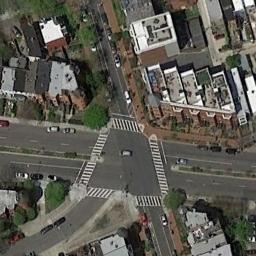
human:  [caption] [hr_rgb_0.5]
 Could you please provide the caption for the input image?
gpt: There are many buildings of different shapes and sizes beside the intersection .

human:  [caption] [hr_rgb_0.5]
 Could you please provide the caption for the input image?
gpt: There are several vehicles on the road at the intersection of five roads, There are many buildings and some trees around the intersection, And many cars are parked in the open space beside the intersection .

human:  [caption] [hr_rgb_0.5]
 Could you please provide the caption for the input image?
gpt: An intersection with normal traffic is between some dense houses .

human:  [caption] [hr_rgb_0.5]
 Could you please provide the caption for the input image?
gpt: There are some cars at the intersection .

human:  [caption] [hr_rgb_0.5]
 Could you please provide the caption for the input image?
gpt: There are many buildings around the intersection .